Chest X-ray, PA view. Patient: 52 years old, sex F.
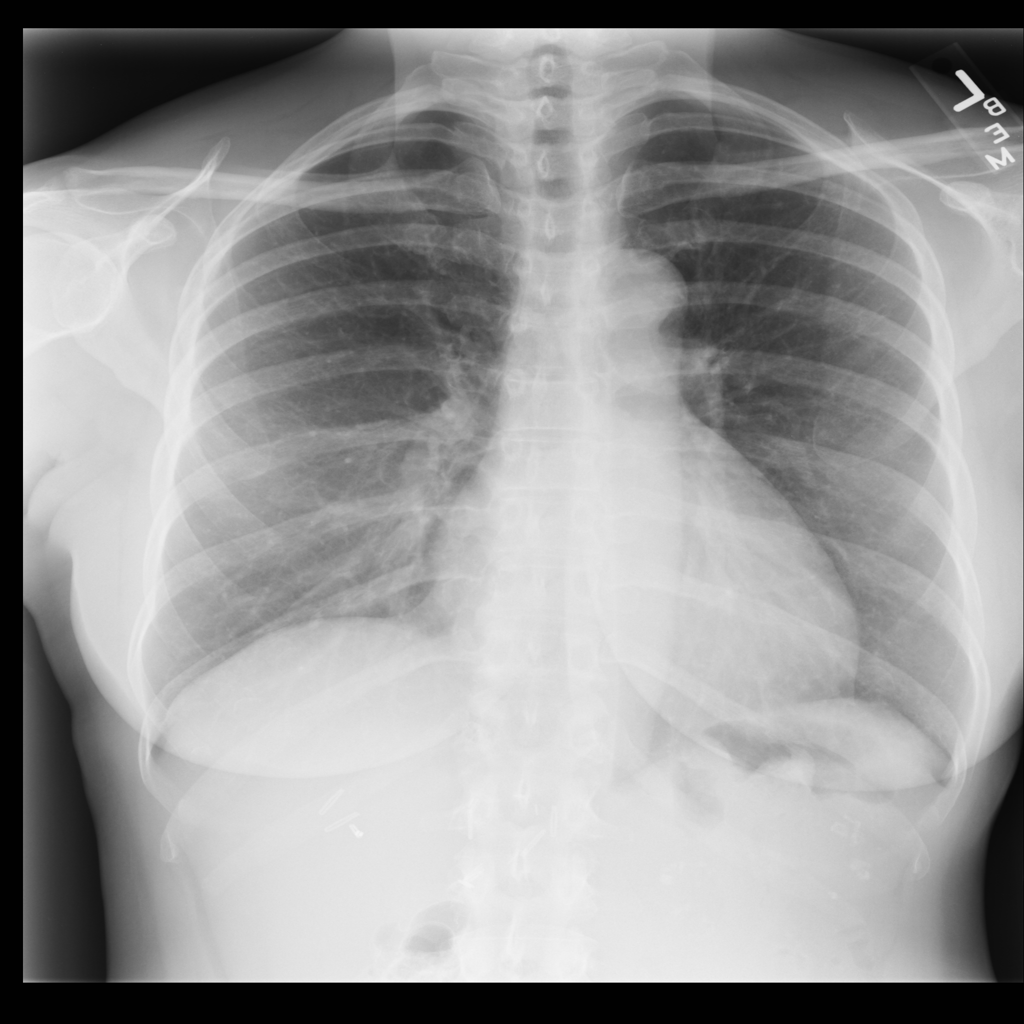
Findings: Atelectasis, Cardiomegaly